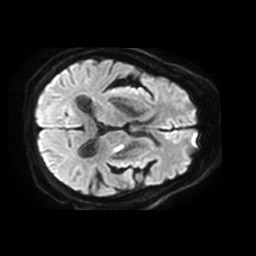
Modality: TRACE
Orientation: axial
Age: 67
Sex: male
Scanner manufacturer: philips
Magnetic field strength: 3 T
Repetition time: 4.261 s
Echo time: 0.06024 s